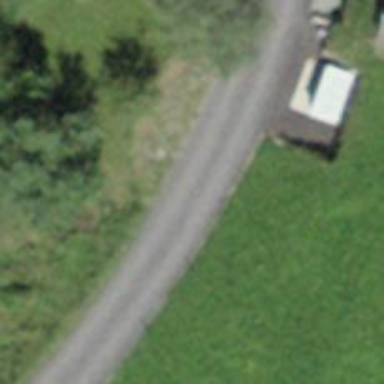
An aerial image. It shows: Residential road with asphalt surface.